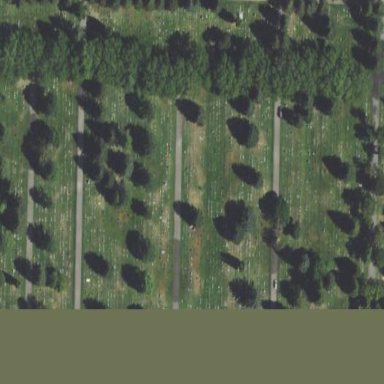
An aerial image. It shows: Cemetery with grass surface.